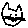
Label: cat